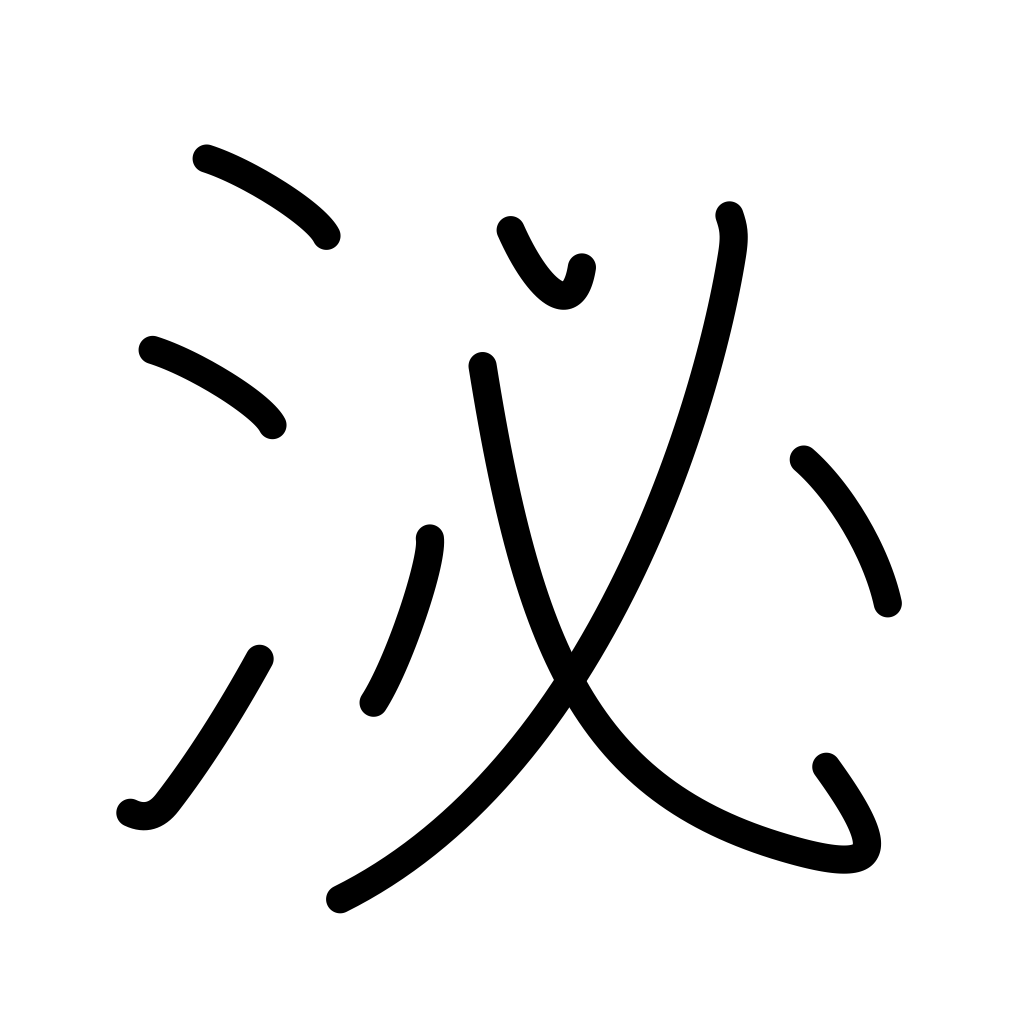
Meaning: ooze, flow, soak in, penetrate, secrete